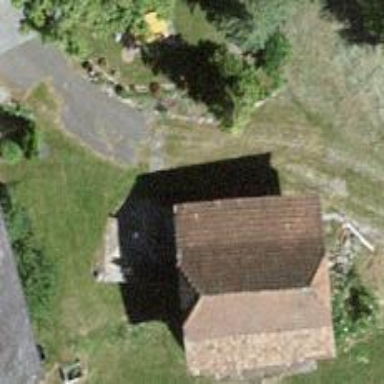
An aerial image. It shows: Barn.